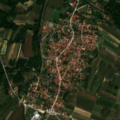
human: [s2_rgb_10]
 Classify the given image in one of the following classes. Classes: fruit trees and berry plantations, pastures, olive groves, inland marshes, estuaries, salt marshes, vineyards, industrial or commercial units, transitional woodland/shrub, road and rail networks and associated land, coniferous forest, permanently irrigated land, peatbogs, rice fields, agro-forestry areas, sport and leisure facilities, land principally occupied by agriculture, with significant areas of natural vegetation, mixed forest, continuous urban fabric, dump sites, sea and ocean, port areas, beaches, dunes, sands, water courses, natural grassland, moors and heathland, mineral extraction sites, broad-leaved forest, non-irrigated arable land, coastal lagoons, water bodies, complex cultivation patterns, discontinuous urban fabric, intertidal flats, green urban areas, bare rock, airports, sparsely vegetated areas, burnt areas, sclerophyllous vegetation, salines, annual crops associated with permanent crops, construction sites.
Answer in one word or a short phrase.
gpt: discontinuous urban fabric, non-irrigated arable land, complex cultivation patterns, land principally occupied by agriculture, with significant areas of natural vegetation, broad-leaved forest, transitional woodland/shrub